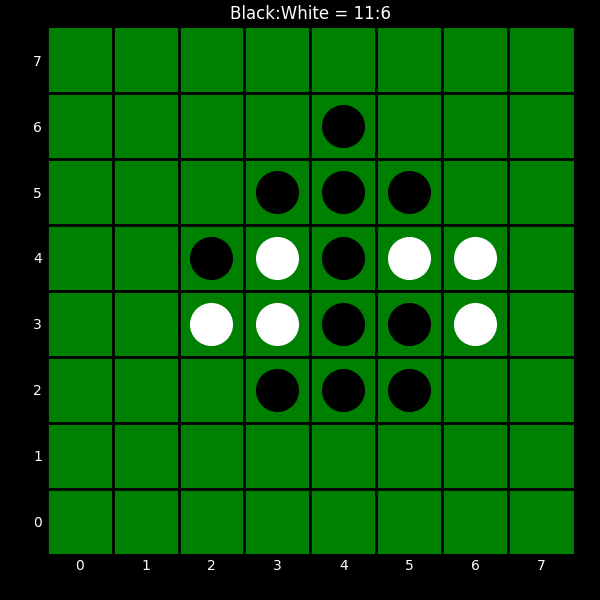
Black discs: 11
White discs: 6